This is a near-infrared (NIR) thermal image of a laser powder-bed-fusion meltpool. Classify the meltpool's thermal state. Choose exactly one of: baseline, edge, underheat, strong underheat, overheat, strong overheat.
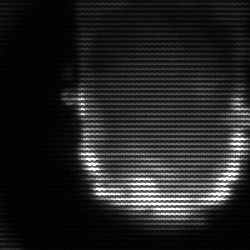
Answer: baseline